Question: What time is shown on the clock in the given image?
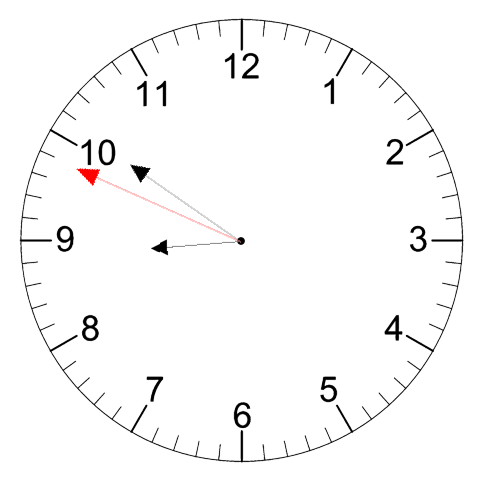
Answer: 08:50:49